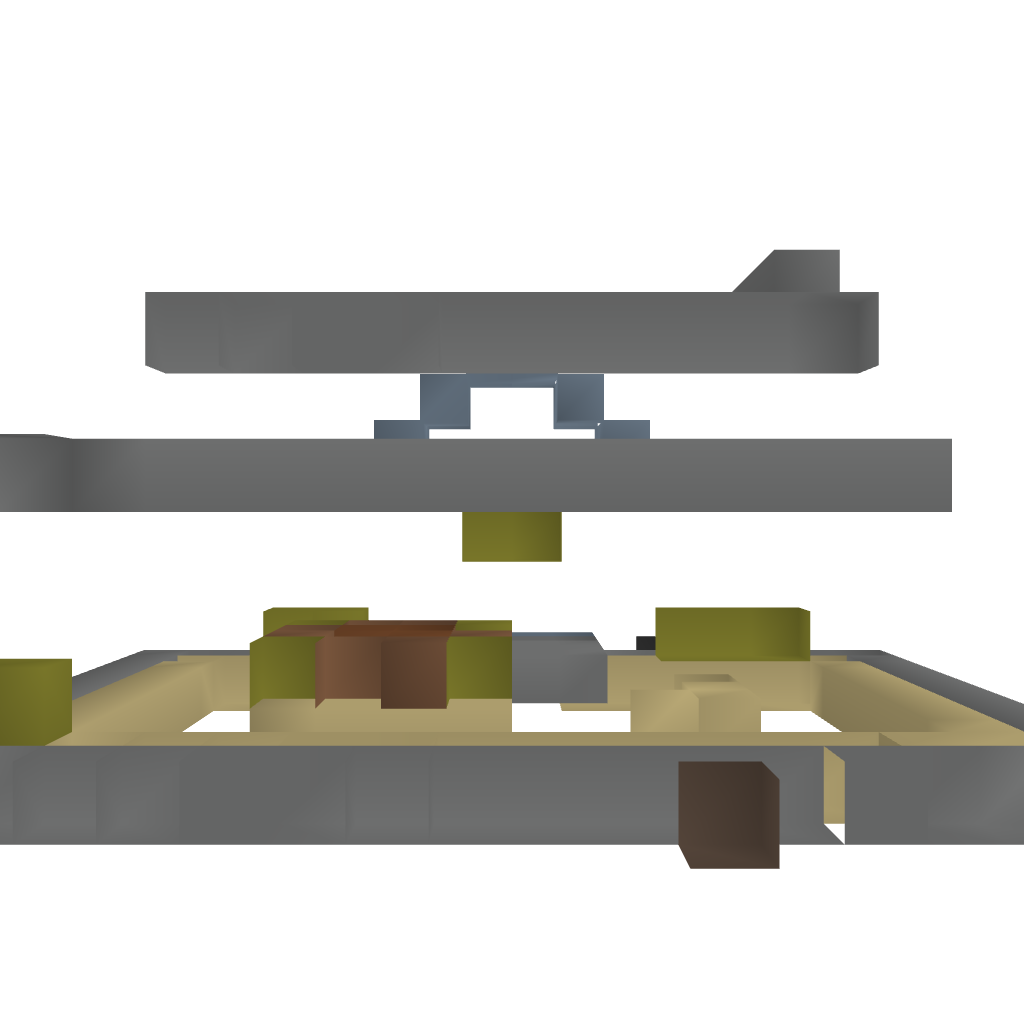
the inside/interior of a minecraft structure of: Lost in a Book Library